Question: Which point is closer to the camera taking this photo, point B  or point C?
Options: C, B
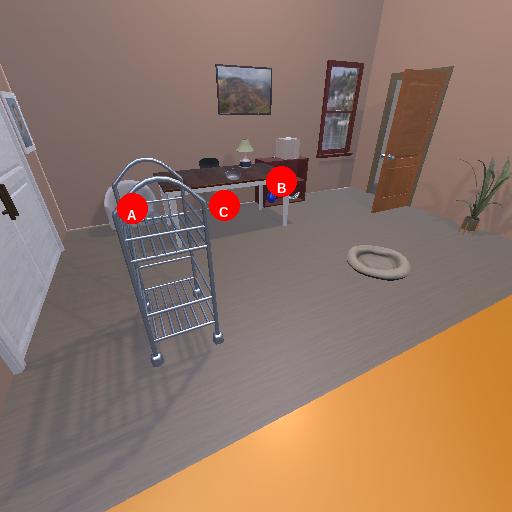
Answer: C